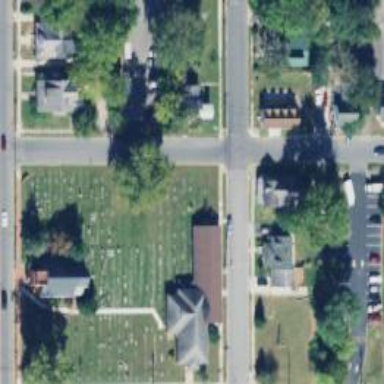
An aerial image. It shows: Cemetery.